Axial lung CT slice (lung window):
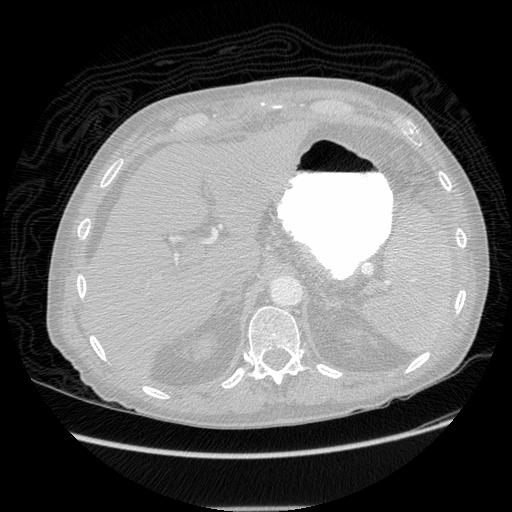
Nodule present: no